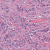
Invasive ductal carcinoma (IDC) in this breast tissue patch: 1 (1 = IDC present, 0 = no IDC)